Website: macys
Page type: billing-address
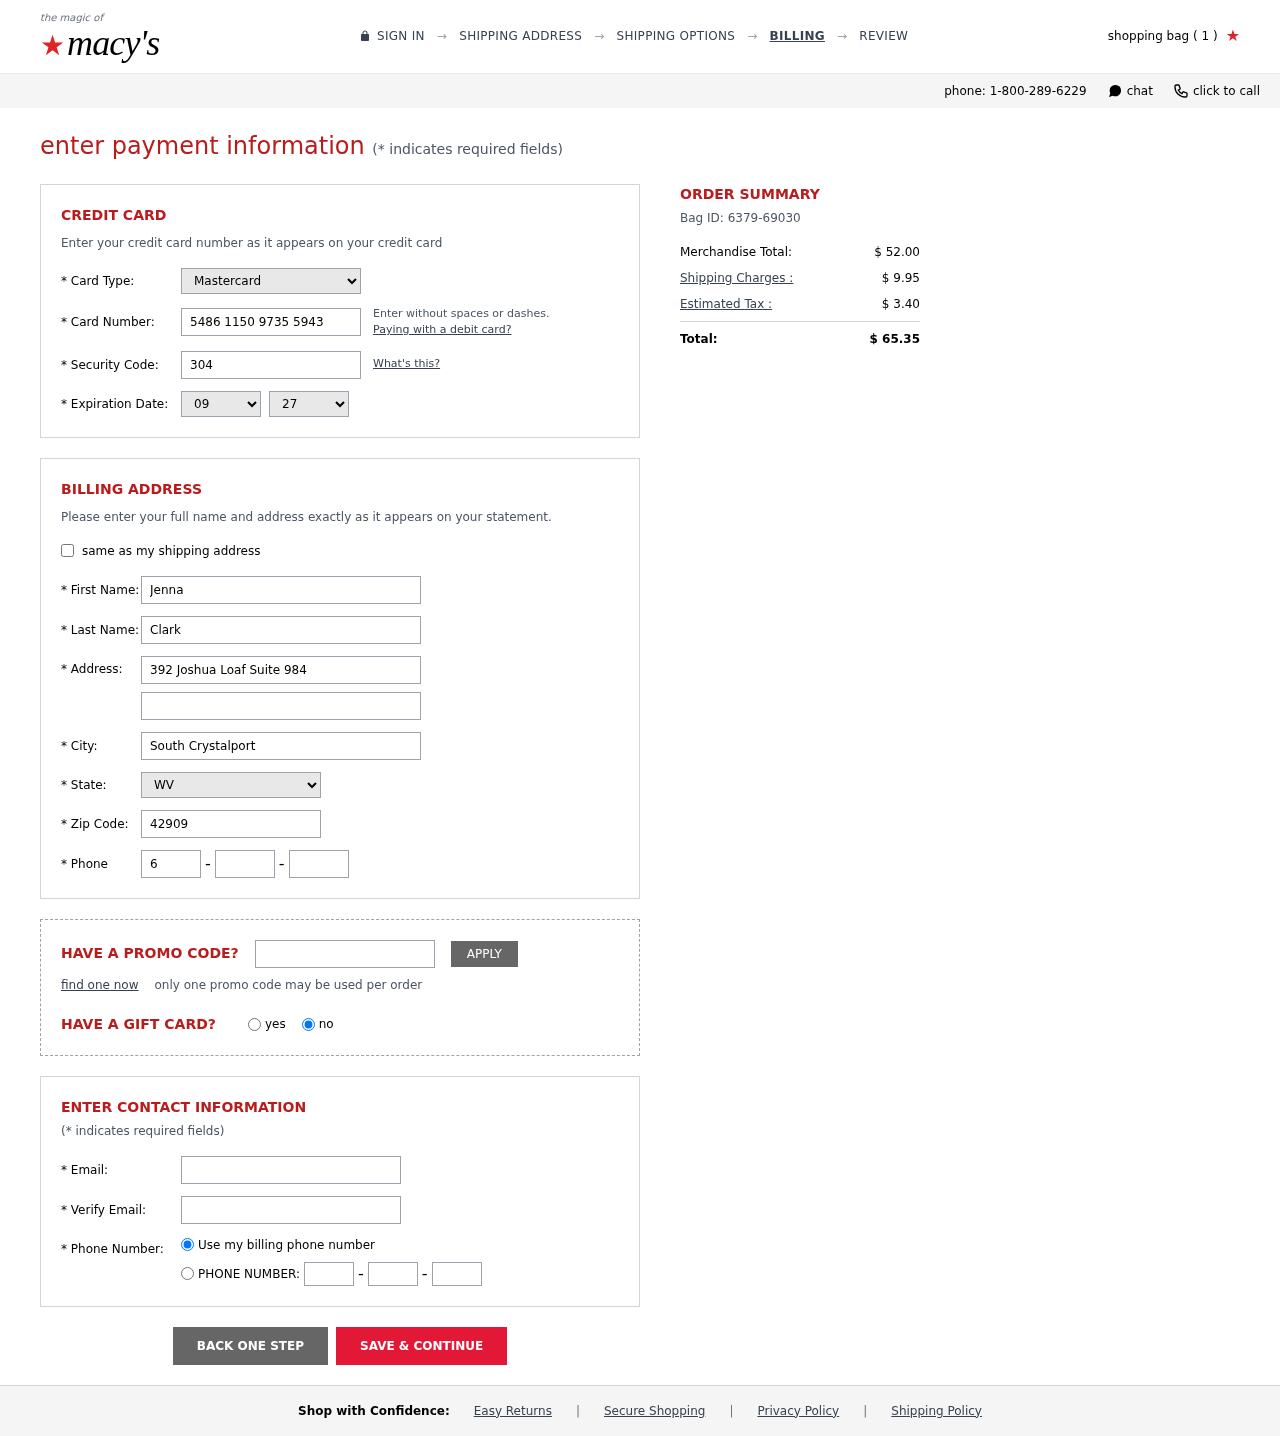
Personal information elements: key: PII_CARD_CVV
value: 304
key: PII_CARD_EXPIRY_MONTH
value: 09
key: PII_CARD_EXPIRY_YEAR
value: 27
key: PII_CARD_NUMBER
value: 5486 1150 9735 5943
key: PII_CARD_TYPE
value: Mastercard
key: PII_CITY
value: South Crystalport
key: PII_EMAIL
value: jenna_clark@yahoo.com
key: PII_FIRSTNAME
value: Jenna
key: PII_LASTNAME
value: Clark
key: PII_PHONE_AREA
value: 690
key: PII_PHONE_PREFIX
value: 376
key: PII_PHONE_SUFFIX
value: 9780
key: PII_POSTCODE
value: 42909
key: PII_STATE_ABBR
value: WV
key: PII_STREET
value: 392 Joshua Loaf Suite 984
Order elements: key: ORDER_NUM_ITEMS
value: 1
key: ORDER_ID
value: Bag ID: 6379-69030
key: ORDER_SUBTOTAL
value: $ 52.00
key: ORDER_SHIPPING_COST
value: $ 9.95
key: ORDER_TAX
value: $ 3.40
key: ORDER_TOTAL
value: $ 65.35